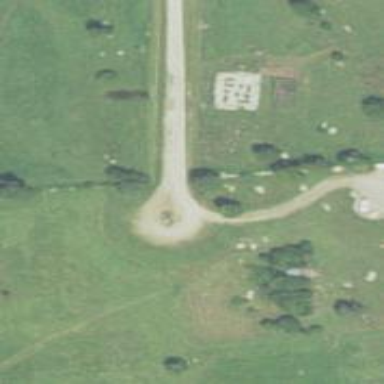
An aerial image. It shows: Turning circle on the road.